Question: When I do po [NSThread currentThread], I got
{name = (null), num = 4}
When I look to the left I see:

Looks like it's Thread number 6, not 4. Also what properties do we need to call to get that thread numbers anyway?
[NSThread currentThread].number? Doesn't exist though.
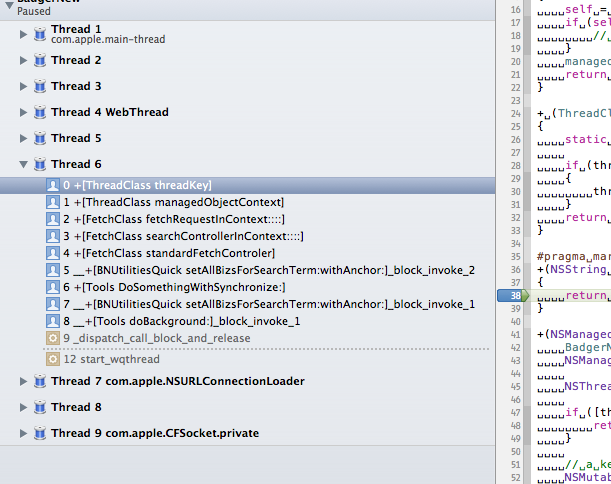
Answer: Thread numbers are meaningless, pretty much.
The thread instance, though, is a singleton per thread. You could use the NSThread's address, by coincidence. Better, still, would be to dip down to the mach_* API and grab the thread ID from that API.
'[NSThread currentThread]' is about as unique of a number as you'll get. If the thread terminates and then a new thread is created, you might see the same address vended. The mach APIs will vend something just about as unique, really.
What are you trying to do?